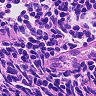
Metastatic tissue present: no